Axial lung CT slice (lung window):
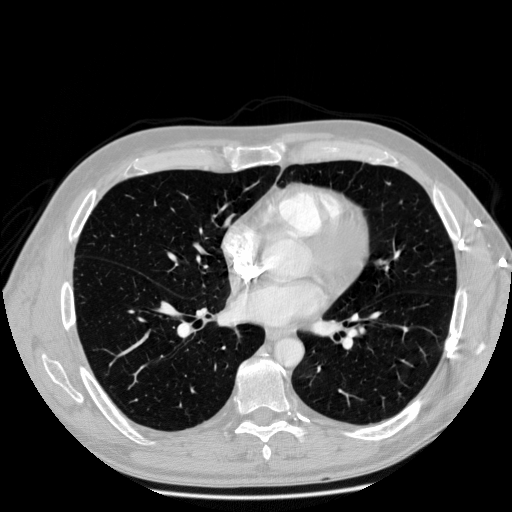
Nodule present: no